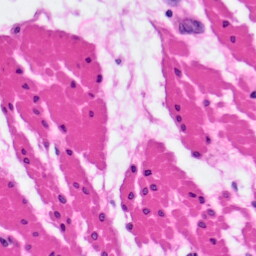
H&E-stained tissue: Pancreatic